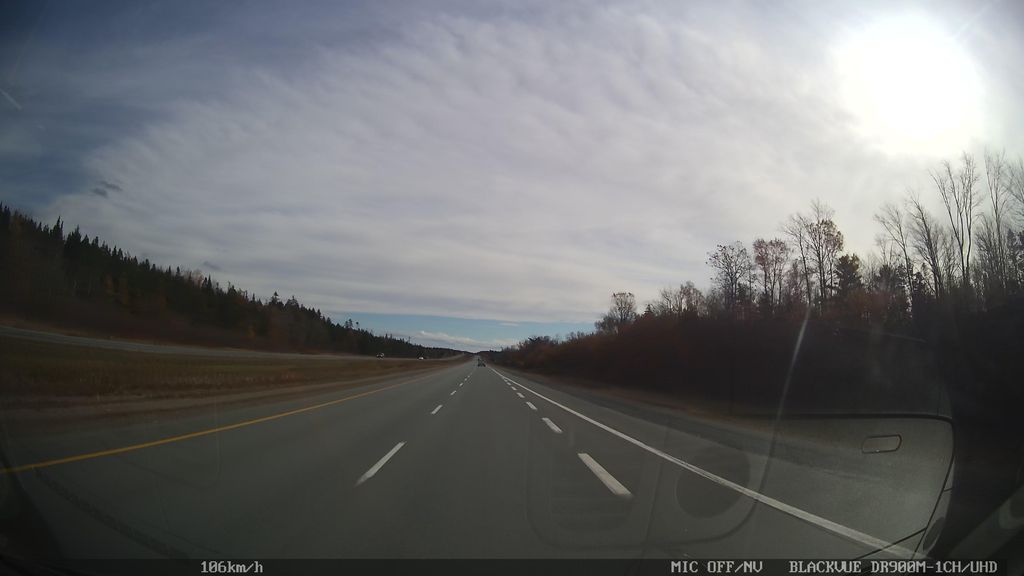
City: halifax